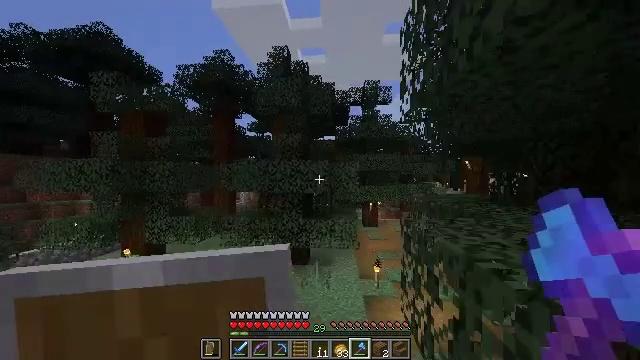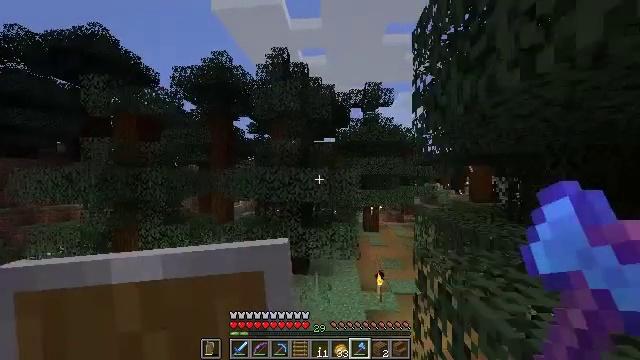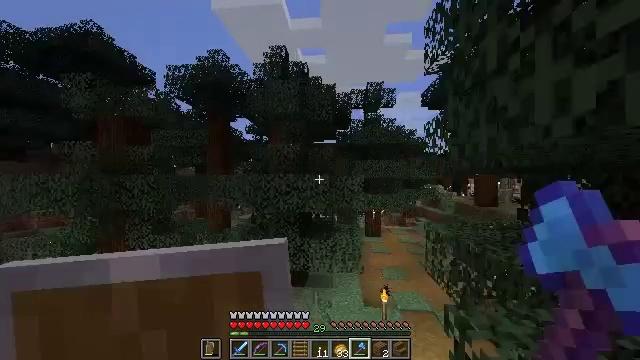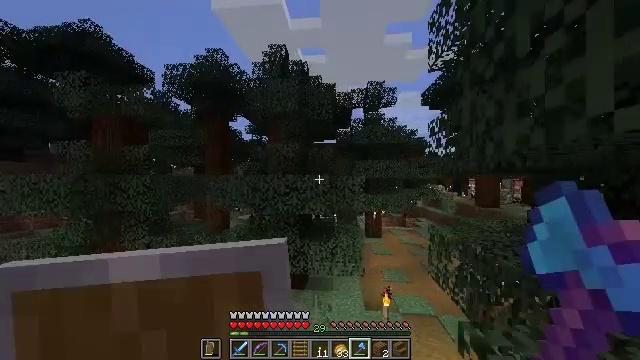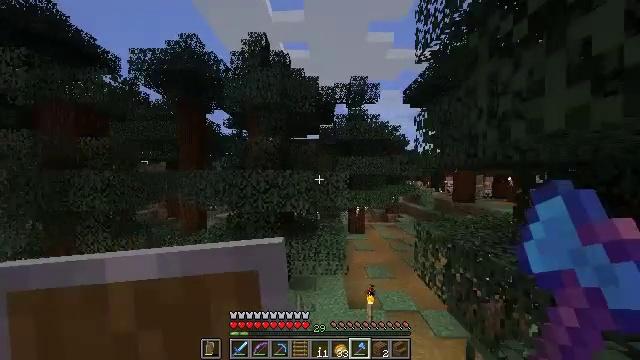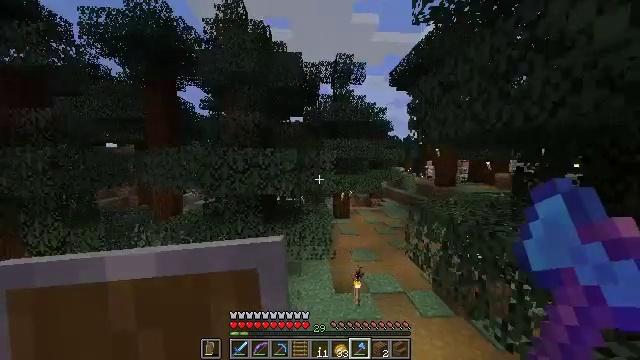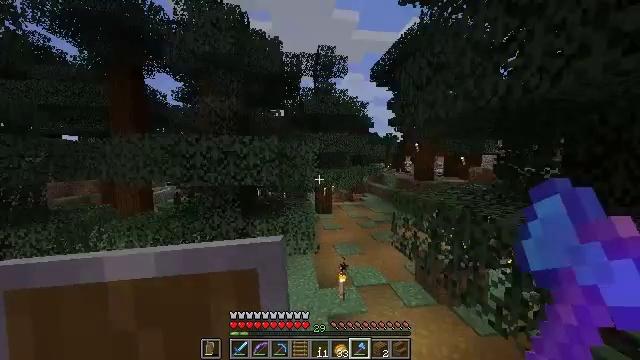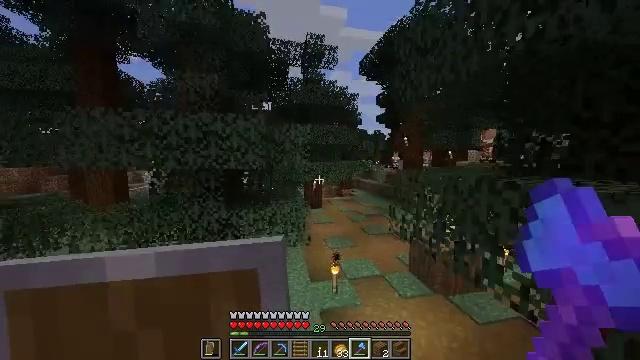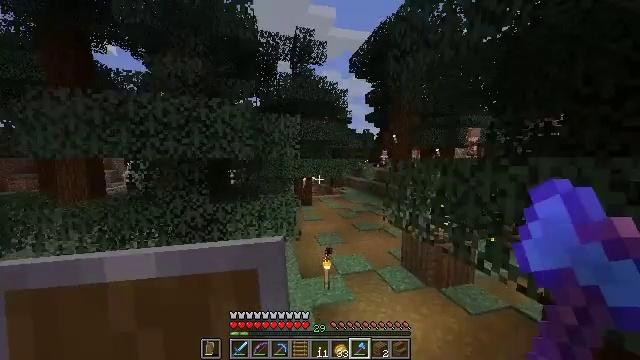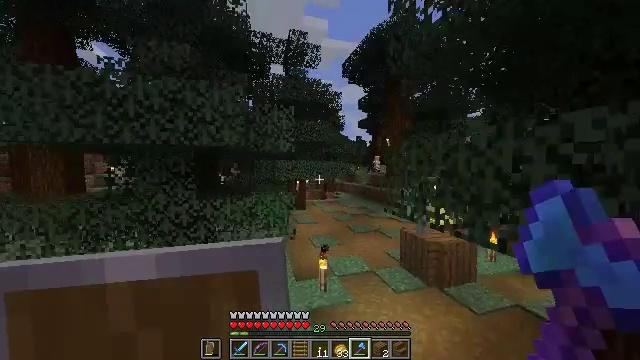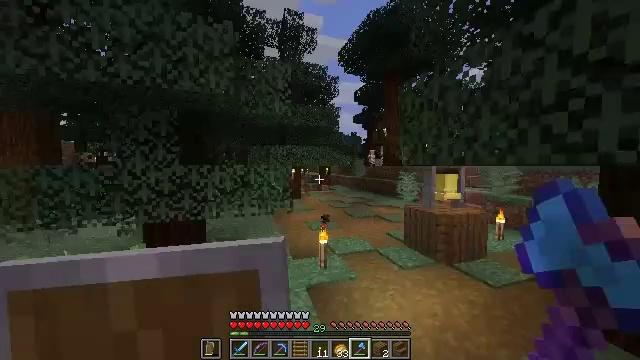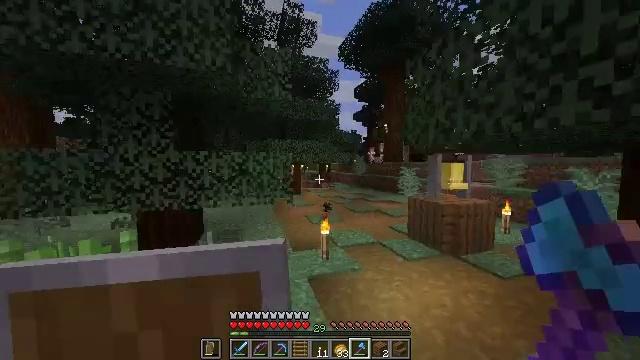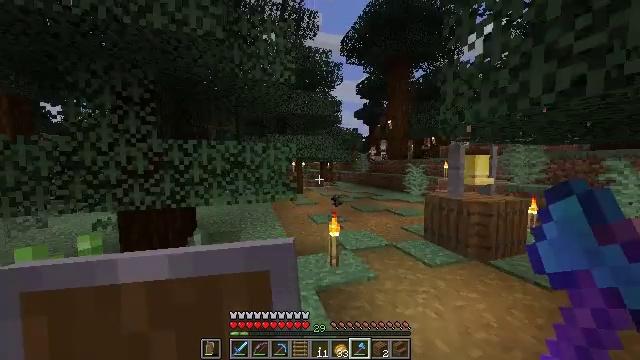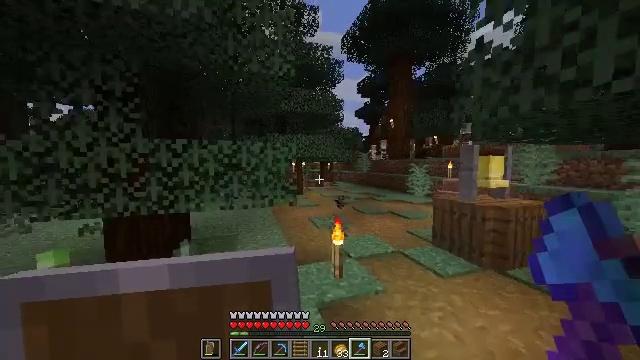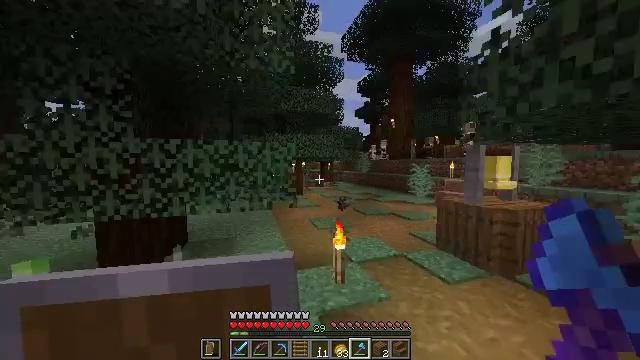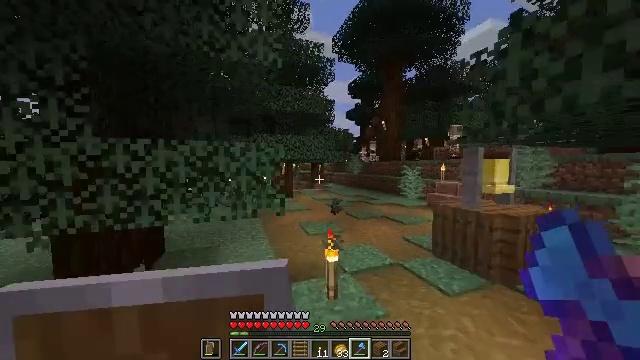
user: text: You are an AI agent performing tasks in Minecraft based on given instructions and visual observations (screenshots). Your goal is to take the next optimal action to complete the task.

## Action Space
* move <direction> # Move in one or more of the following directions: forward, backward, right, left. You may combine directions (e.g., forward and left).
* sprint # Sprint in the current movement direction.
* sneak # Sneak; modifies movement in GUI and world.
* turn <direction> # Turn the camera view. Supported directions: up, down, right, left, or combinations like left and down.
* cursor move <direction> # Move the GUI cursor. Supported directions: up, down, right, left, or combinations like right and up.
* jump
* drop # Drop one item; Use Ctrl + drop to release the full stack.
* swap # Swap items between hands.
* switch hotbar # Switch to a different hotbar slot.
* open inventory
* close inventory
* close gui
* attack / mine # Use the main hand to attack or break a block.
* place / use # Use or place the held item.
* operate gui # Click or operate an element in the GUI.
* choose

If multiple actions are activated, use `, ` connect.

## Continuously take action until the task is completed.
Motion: motion action
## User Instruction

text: Get an orange bed by combining wool with orange dye.
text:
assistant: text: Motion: move forward
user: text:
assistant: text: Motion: move forward
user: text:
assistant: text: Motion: move forward
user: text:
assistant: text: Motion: move forward, turn right
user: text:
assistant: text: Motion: move forward, turn right and down
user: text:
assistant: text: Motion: move forward, turn right
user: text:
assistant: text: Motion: move forward, turn right
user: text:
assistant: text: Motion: move forward, turn right
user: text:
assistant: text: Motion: move forward, turn right and up
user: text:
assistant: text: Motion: move forward, turn right
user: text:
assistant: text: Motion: move forward
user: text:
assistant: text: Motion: move forward
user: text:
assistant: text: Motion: move forward, sprint
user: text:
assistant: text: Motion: move forward, sprint
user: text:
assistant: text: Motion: move forward, turn right
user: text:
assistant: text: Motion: move forward
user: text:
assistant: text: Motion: move forward, turn right and up
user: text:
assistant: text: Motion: move forward, turn right and up
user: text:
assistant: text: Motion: move forward
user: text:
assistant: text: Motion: move forward
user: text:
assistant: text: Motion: move forward, sprint
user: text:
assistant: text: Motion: move forward, sprint
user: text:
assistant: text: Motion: move forward
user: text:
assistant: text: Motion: move forward
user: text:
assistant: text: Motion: move forward
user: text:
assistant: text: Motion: move forward
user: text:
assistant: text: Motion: move forward
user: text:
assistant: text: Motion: move forward
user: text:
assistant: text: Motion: move forward
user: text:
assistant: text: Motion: move forward